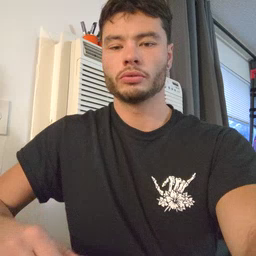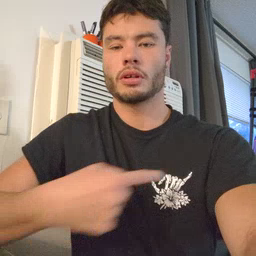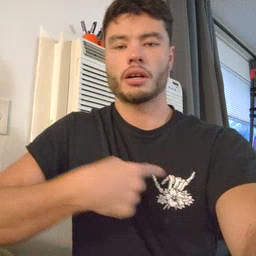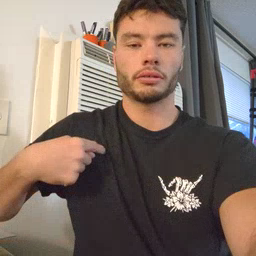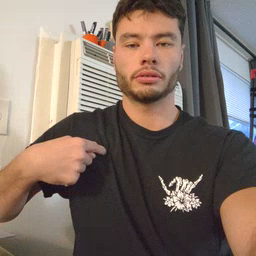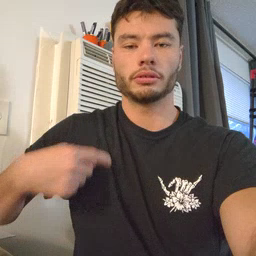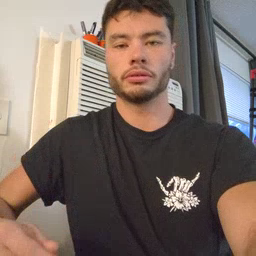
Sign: weus